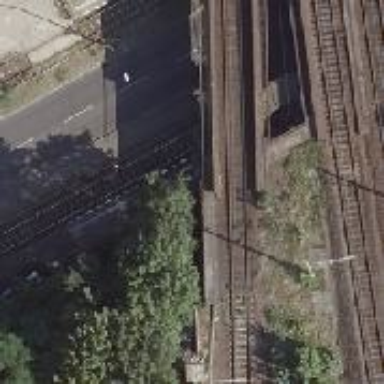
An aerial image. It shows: Footway with tram and railway platform. There is shelter on the platform which serves as public transport stop.